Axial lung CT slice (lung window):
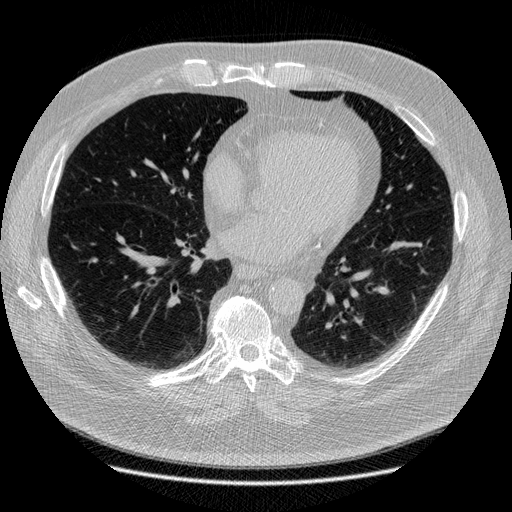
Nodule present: no